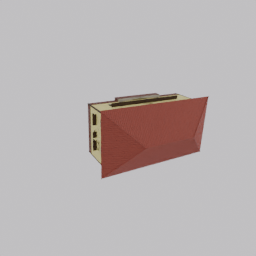
Label: architecture